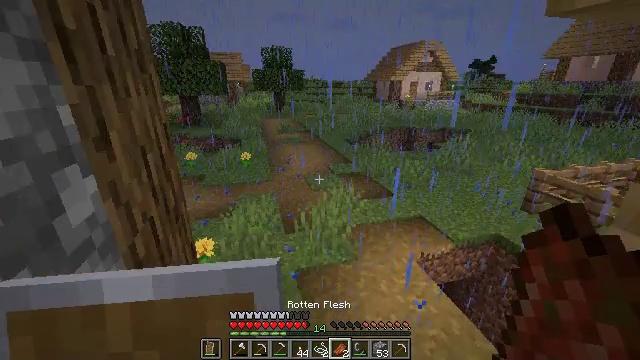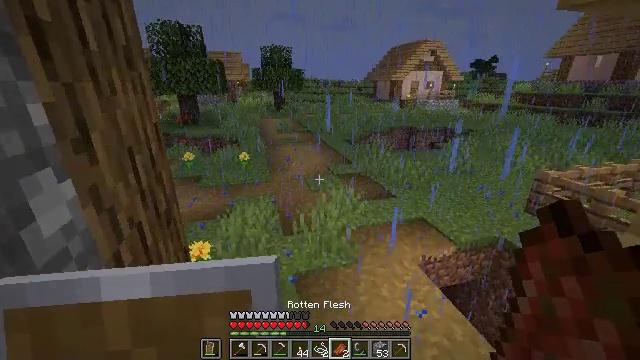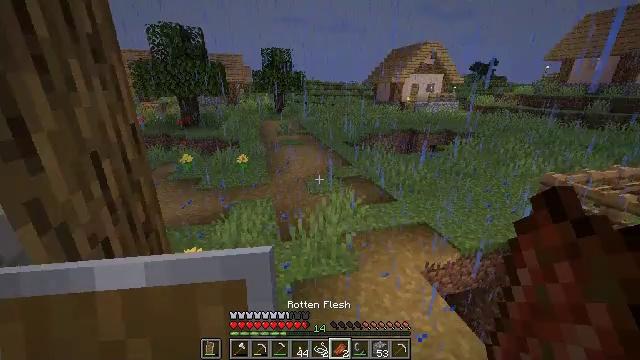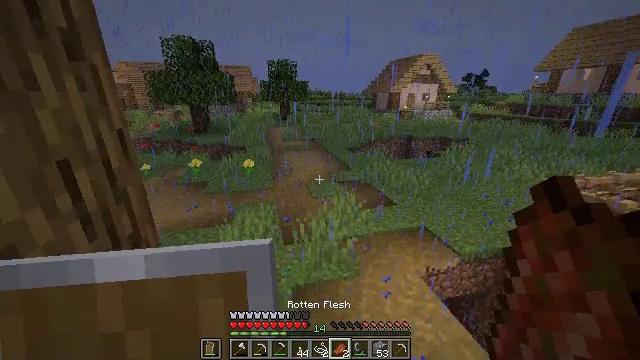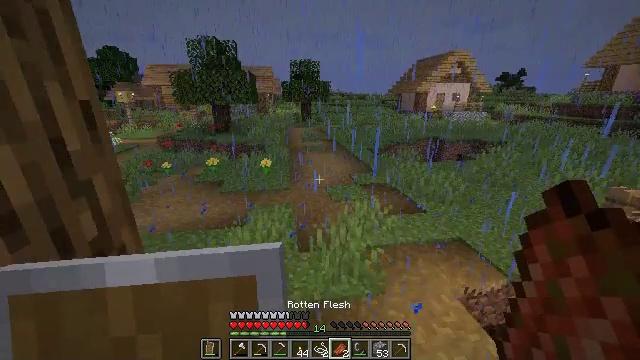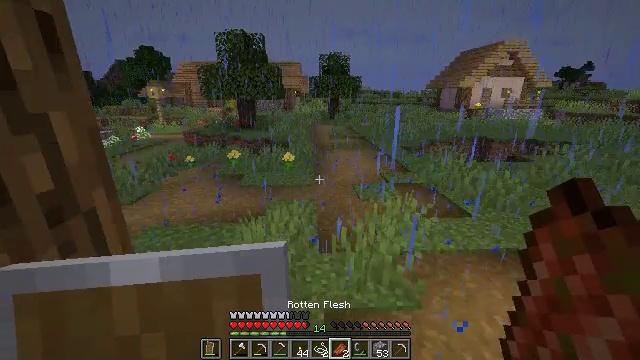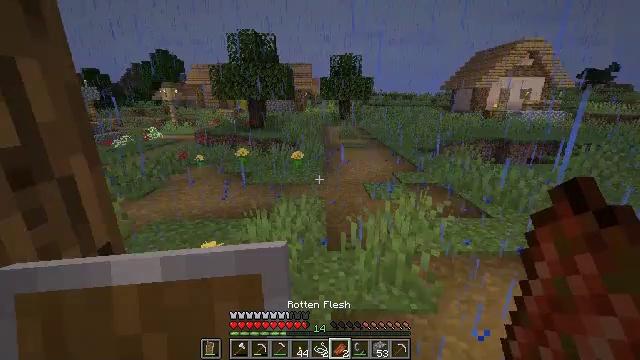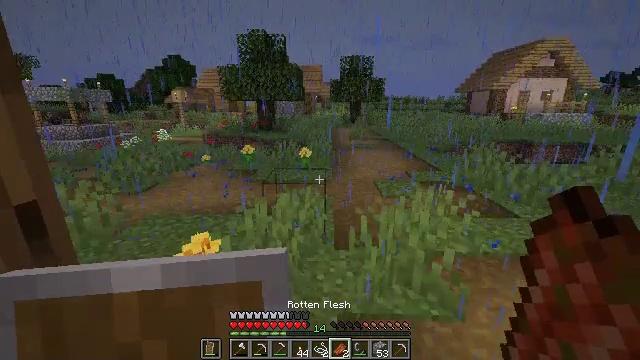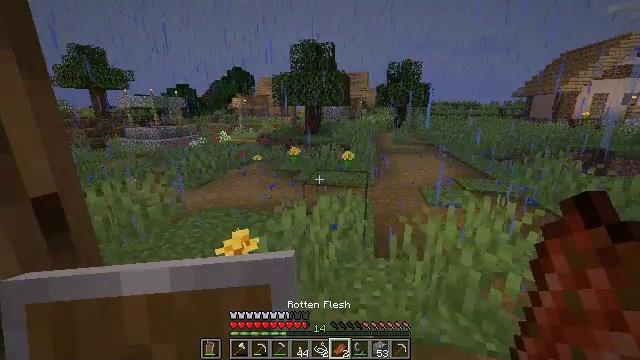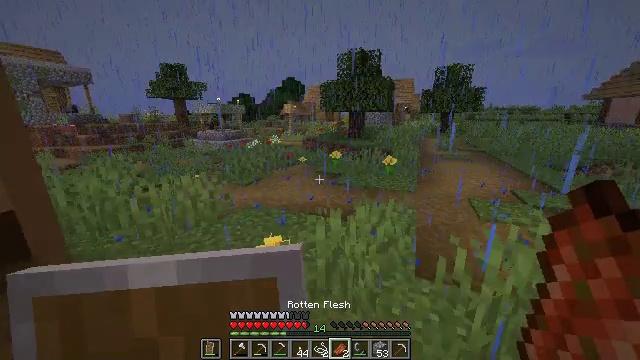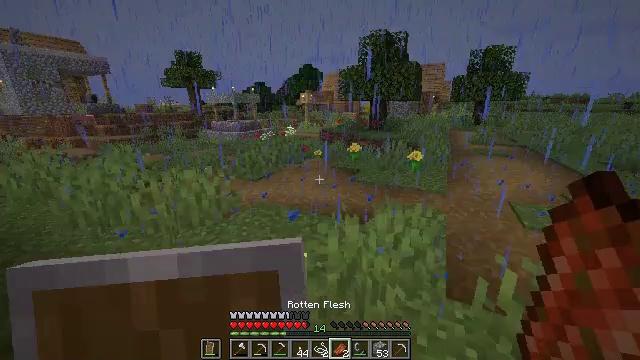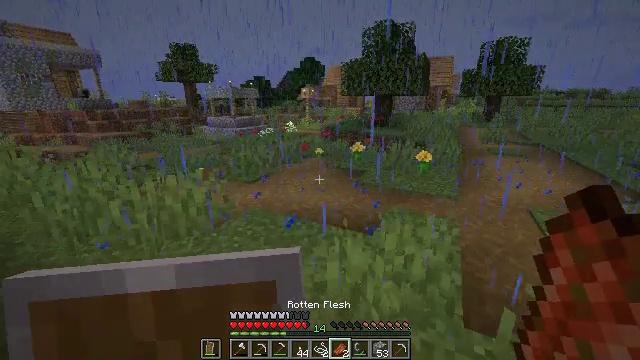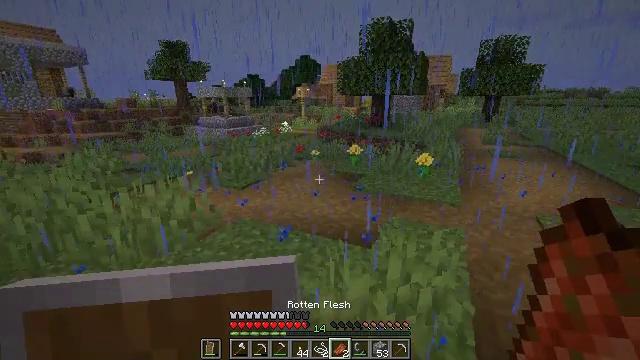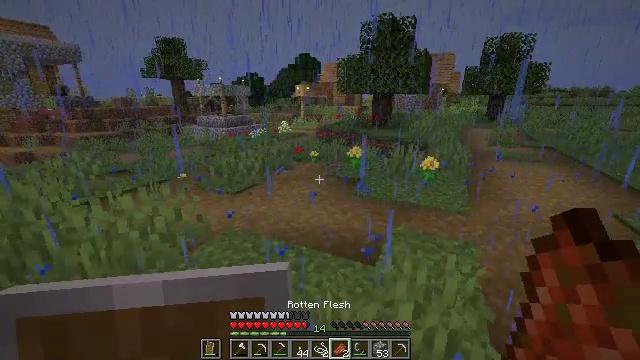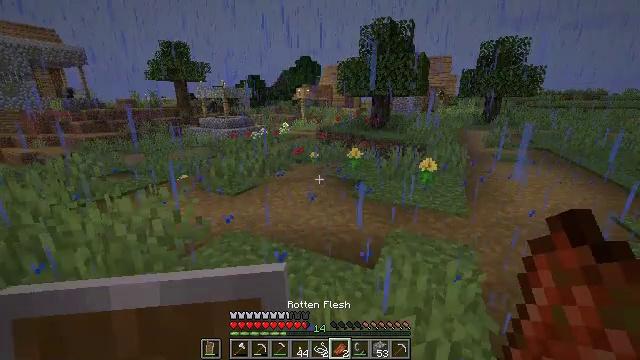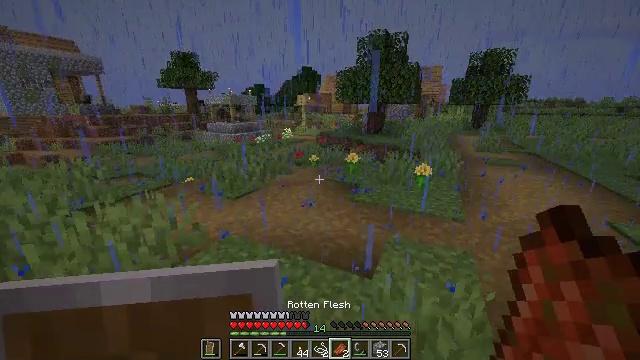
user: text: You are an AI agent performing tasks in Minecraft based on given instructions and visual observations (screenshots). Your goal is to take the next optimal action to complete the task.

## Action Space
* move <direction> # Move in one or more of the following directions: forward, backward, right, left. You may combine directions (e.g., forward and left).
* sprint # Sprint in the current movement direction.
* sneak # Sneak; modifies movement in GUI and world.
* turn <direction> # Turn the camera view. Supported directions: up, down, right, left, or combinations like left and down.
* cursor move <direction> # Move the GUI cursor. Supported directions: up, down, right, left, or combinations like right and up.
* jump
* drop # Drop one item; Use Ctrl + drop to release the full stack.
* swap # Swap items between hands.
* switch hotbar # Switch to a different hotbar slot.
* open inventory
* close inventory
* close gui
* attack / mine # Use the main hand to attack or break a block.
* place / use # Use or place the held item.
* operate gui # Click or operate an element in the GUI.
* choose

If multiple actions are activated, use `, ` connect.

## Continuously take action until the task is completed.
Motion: motion action
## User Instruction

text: Collect the yellow bed from its place.
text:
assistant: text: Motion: move forward
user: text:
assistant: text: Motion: move forward
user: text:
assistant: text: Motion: move forward
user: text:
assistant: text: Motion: move forward, turn left
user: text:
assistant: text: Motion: move forward, turn left
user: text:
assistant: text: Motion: move forward, turn left
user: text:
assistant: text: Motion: move forward, turn left and up
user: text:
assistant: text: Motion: move forward, turn left
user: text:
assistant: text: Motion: move forward, turn left
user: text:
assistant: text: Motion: move forward, turn left and down
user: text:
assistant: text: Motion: move forward
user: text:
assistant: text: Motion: move forward
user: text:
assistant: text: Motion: move forward
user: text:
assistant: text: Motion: move forward
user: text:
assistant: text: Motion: move forward
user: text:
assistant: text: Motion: move forward, turn left
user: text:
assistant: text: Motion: move forward, turn left
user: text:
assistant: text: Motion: move forward and move right, turn left
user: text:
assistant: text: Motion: move forward and move right, turn left
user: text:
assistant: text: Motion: move forward and move right, turn left
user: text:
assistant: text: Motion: move forward and move right
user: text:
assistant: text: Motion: move forward and move right
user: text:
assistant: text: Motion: move forward and move right, turn right
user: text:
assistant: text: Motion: move forward and move right, turn right
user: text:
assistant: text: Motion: move forward and move right, turn right
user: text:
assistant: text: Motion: move forward and move right, turn right
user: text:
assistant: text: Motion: move forward and move right, sprint
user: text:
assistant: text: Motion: move forward and move right, sprint
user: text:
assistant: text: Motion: move forward and move right, sprint, turn left
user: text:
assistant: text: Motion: move forward and move right, turn left